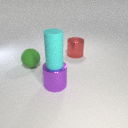
small cyan rubber cylinder above large purple metal cylinder